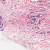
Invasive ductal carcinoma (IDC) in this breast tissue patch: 0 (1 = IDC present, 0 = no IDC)